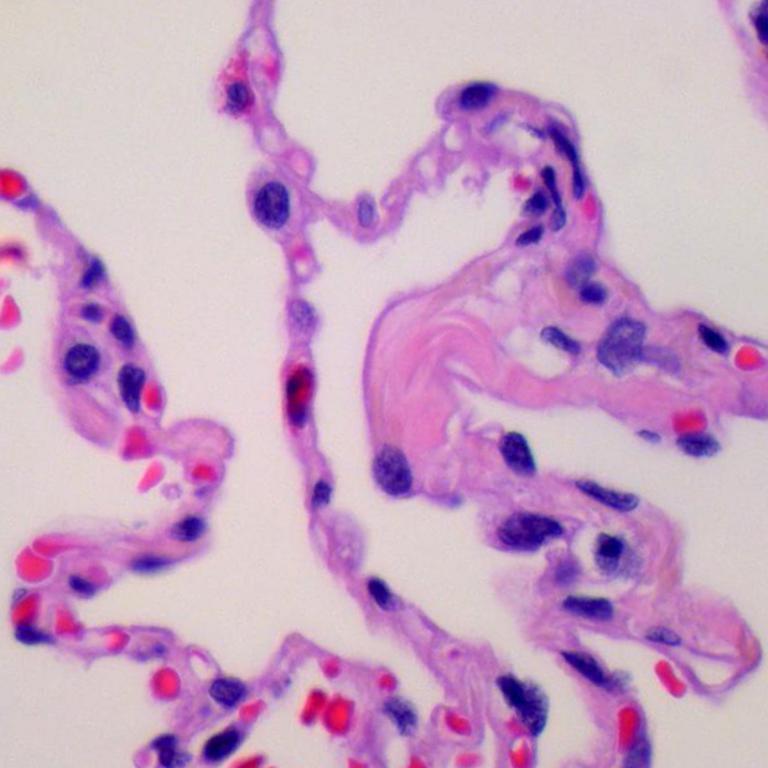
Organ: lung
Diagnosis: benign